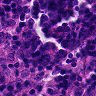
Metastatic tissue present: no